Question: The input boxes should have good distance between them and the search button should be below them in the same div. As you can see, the placement of these components is totally messed up. Can you please tell me what's going wrong?

'''
#A_1 {
box-sizing: border-box;
color: rgb(55, 160, 0);
float: right;
cursor: pointer;
display: inline-block;
height: 42px;
margin: 15px;
position: relative;
text-align: center;
text-decoration: none;
top: -1px;
right: 5px;
touch-action: manipulation;
vertical-align: middle;
white-space: nowrap;
width: 228.469px;
perspective-origin: 114.234px 21px;
transform-origin: 114.234px 21px;
background: rgb(255, 255, 255) none repeat scroll 0% 0% / auto padding-box border-box;
border: 2px solid rgb(224, 224, 224);
border-radius: 2px 2px 2px 2px;
font: 15px Segoe UI, sans-serif;
list-style: none outside none;
outline: rgb(55, 160, 0) none 0px;
padding: 8px 38px;
}
#A_2 {
margin: 15px;
box-sizing: border-box;
color: rgb(55, 160, 0);
float: right;
cursor: pointer;
display: inline-block;
height: 42px;
position: relative;
text-align: center;
text-decoration: none;
top: -1px;
padding-right: 5px;
padding: 10px;
margin-right: 5px;
touch-action: manipulation;
vertical-align: middle;
white-space: nowrap;
width: 228.469px;
perspective-origin: 114.234px 21px;
transform-origin: 114.234px 21px;
background: rgb(255, 255, 255) none repeat scroll 0% 0% / auto padding-box border-box;
border: 2px solid rgb(224, 224, 224);
border-radius: 2px 2px 2px 2px;
font: 15px Segoe UI, sans-serif;
list-style: none outside none;
outline: rgb(55, 160, 0) none 0px;
padding: 8px 38px;
}
#title {
border-radius: 2px 2px 2px 2px;
font: 40px Segoe UI, sans-serif;
padding: 8px 38px;
color: rgb(55, 160, 0);
}
.tag {
display: inline-block;
float: center;
position: absolute;
left: 500px;
top: 400px;
z-index: 1000;
background-color: #9dca70;
padding: 10px;
margin: 10px;
color: #FFFFFF;
font-weight: bold;
}
#INPUT_1 {
margin: 10px;
display: inline-block;
color: rgb(73, 73, 73);
height: 40px;
width: 285px;
perspective-origin: 142.5px 20px;
transform-origin: 142.5px 20px;
border: 1px solid rgb(224, 224, 224);
border-radius: 1px 1px 1px 1px;
font: 15px Segoe UI, sans-serif;
outline: rgb(73, 73, 73) none 0px;
padding: 0px 10px 0px 10px;
}
#INPUT_1:focus {
border-color: #9ecaed;
box-shadow: 0 0 30px #cc2631;
}
#INPUT_2 {
margin: 10px;
display: inline-block;
color: rgb(73, 73, 73);
height: 40px;
width: 285px;
perspective-origin: 142.5px 20px;
transform-origin: 142.5px 20px;
border: 1px solid rgb(224, 224, 224);
border-radius: 1px 1px 1px 1px;
font: 15px Segoe UI, sans-serif;
outline: rgb(73, 73, 73) none 0px;
padding: 0px 10px 0px 10px;
}
#INPUT_2:focus {
border-color: #9ecaed;
box-shadow: 0 0 30px #cc2631;
}
#A_7 {
margin-top: 165px;
box-sizing: border-box;
color: rgb(255, 255, 255);
cursor: pointer;
display: block;
height: 40px;
text-align: center;
text-decoration: none;
touch-action: manipulation;
vertical-align: middle;
white-space: nowrap;
width: 161.438px;
perspective-origin: 80.7188px 20px;
transform-origin: 80.7188px 20px;
background: rgb(55, 160, 0) none repeat scroll 0% 0% / auto padding-box border-box;
border: 1px solid rgb(55, 160, 0);
border-radius: 2px 2px 2px 2px;
font: normal normal 600 normal 14px / 20px Gotham;
margin: 150px 442px 0px;
outline: rgb(255, 255, 255) none 0px;
padding: 9px 39px;
}
/*#A_1*/
'''
'''
<head>
<title>Hire Snapper</title>
<link rel="stylesheet" type="text/css" href="looks.css">
</head>
<div style="height: 100px;">
</div>
<div class="tag" style="height: 206px;">
<input type="text" name="q" placeholder="Location" maxlength="100" id="INPUT_1" />
<input type="text" name="q" placeholder="Specification" maxlength="100" id="INPUT_2" />
<button id="A_7">SEARCH</button style="height: 25px;">
</div>
'''
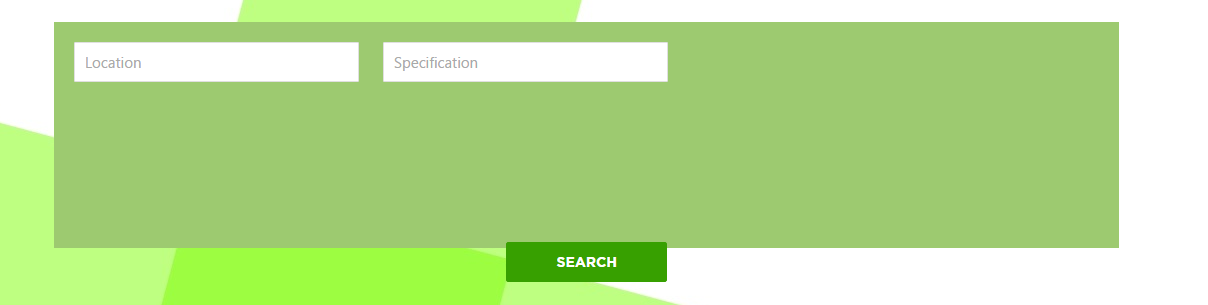
Answer: You have a lot going on here so please look through this fiddle to see all the changes: <URL>
The big things are:
1. Remove all inline style tags and apply styles through CSS
2. I surrounded the inputs in their own parent container and the button inside its own parent container
3. The inputs are inside a display: flex container and they have the property flex-grow: 1 so they both take up the same amount of space
4. I removed your display: inline-block anywhere
5. Removed your extremely large margins
6. Removed that style attribute that was inside the closing tag of your button (not allowed)
Please comment if you have any questions. This will work for larger screen sizes, I did not want to mess with the large amount of styles you have.